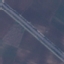
Label: Highway